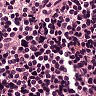
Metastatic tissue present: no